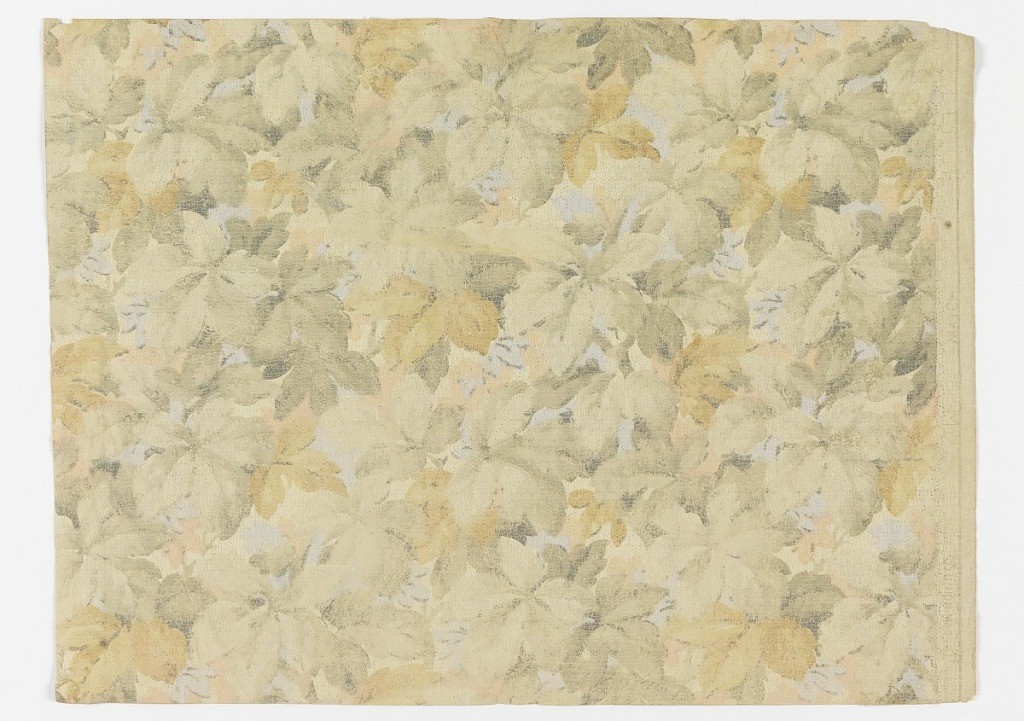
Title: Sidewall
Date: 1915–20
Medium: Machine-printed
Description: Neutral foliage design. Medium-scale assymetrical leaf design in soft neutral shades.